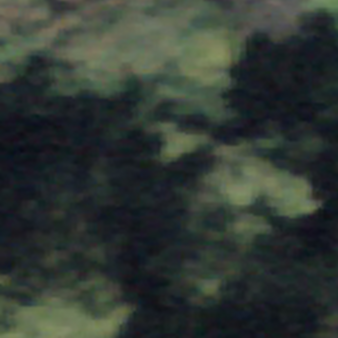
Label: other